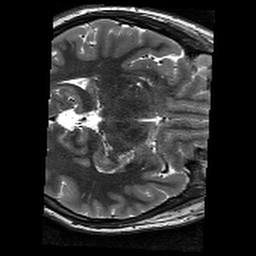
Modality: T2w
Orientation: axial